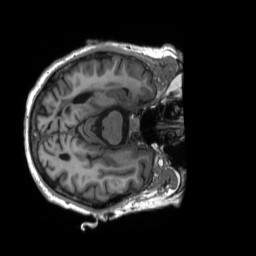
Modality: T1w
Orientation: axial
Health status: ill
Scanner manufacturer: siemens
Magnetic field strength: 3 T
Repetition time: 2.3 s
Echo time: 0.00296 s